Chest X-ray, PA view. Patient: 47 years old, sex M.
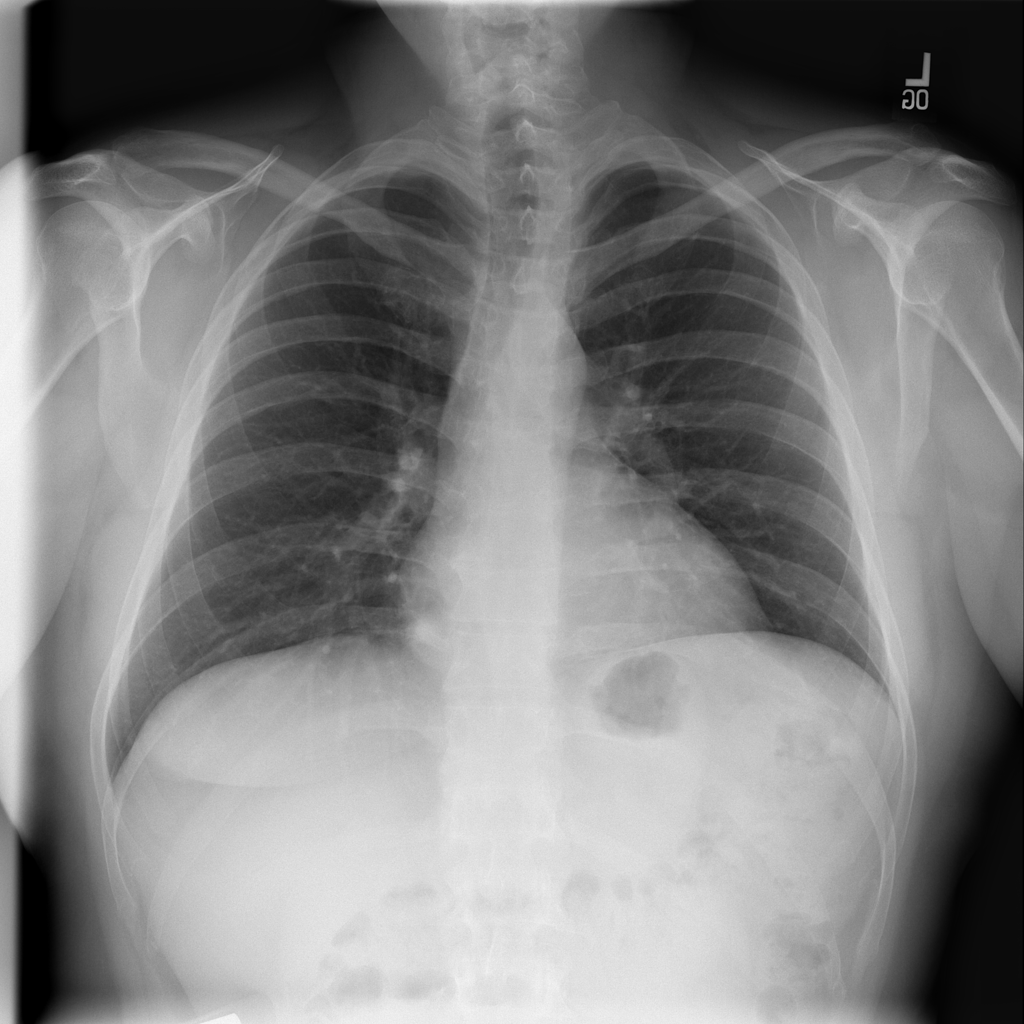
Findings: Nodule